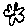
Label: flower